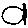
Label: fish